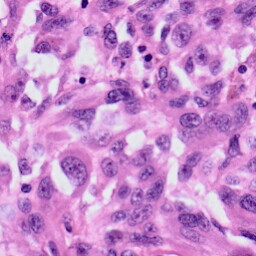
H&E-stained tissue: Skin